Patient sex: M
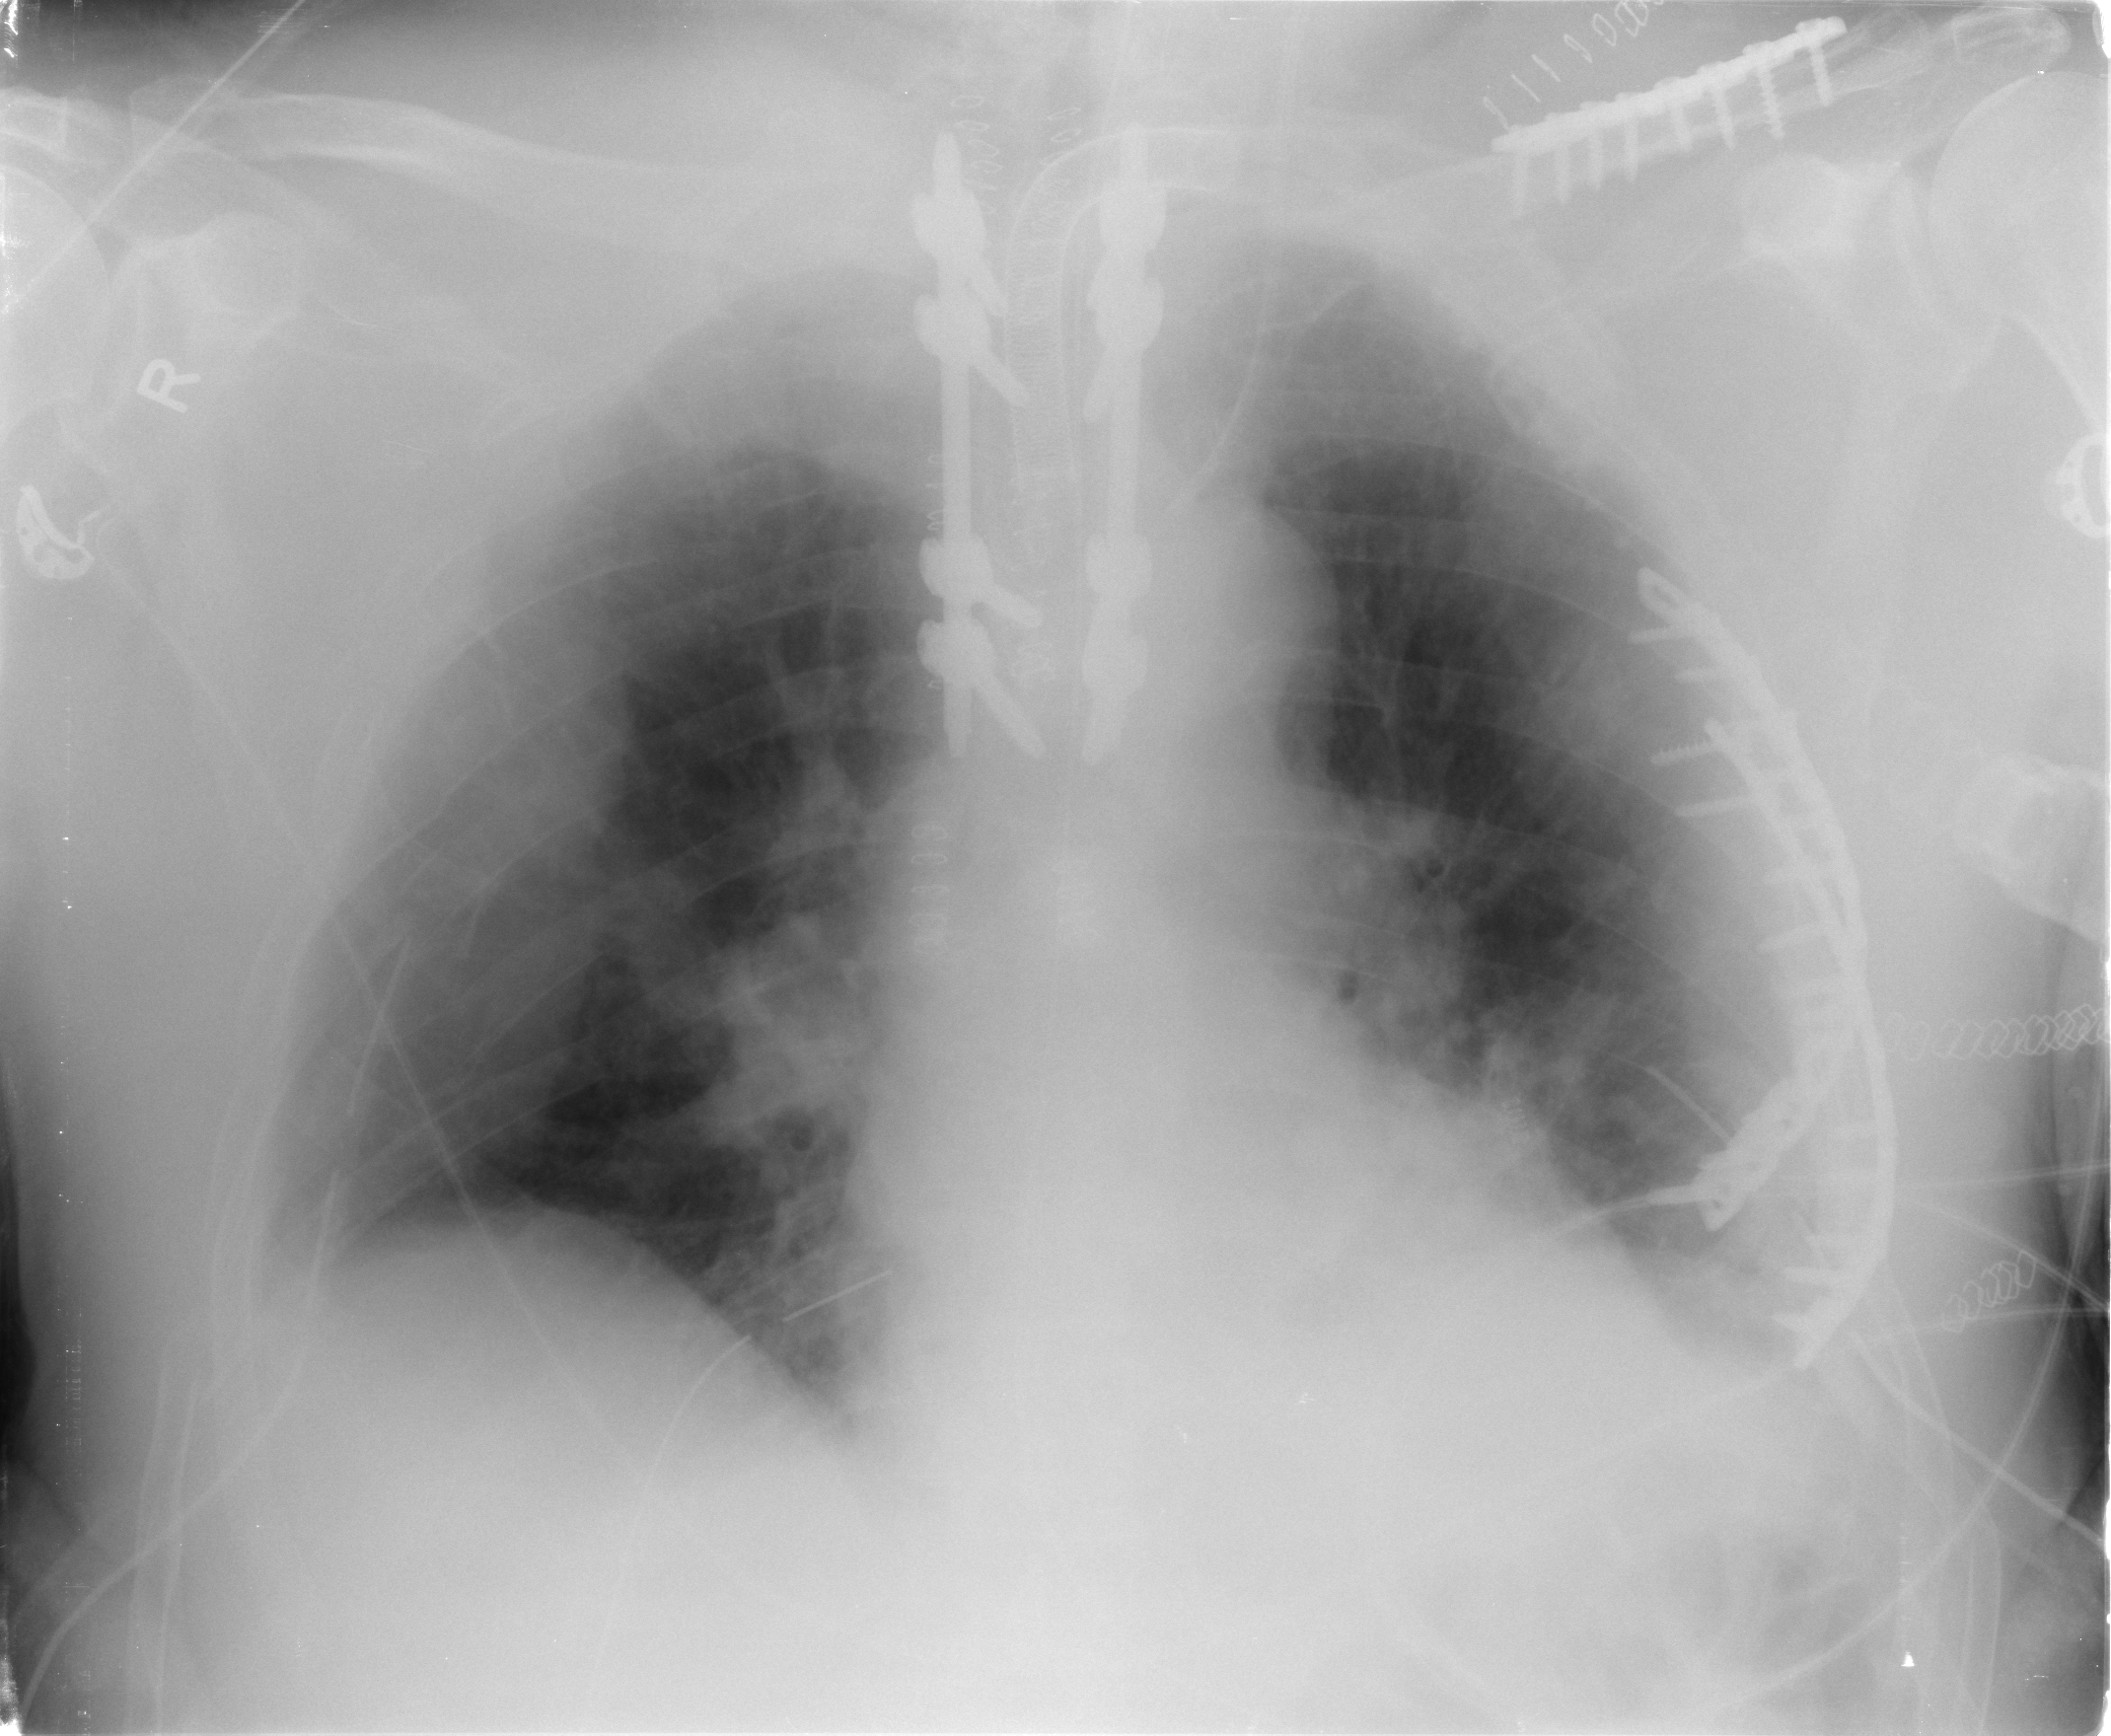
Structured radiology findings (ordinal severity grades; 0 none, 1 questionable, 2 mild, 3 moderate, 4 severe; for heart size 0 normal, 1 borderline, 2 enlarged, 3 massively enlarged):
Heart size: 0
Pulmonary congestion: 2
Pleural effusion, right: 1
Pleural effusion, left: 2
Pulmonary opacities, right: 0
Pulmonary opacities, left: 0
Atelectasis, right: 2
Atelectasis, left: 2